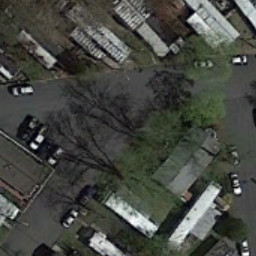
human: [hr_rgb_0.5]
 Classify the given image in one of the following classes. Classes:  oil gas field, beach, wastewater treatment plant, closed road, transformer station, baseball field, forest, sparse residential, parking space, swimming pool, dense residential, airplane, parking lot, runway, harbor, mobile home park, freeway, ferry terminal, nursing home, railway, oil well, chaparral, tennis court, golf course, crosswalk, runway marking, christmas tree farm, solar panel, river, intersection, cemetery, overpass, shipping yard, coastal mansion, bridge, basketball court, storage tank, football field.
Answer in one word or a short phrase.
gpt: mobile home park